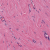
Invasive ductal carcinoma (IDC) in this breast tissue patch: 1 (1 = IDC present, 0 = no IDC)